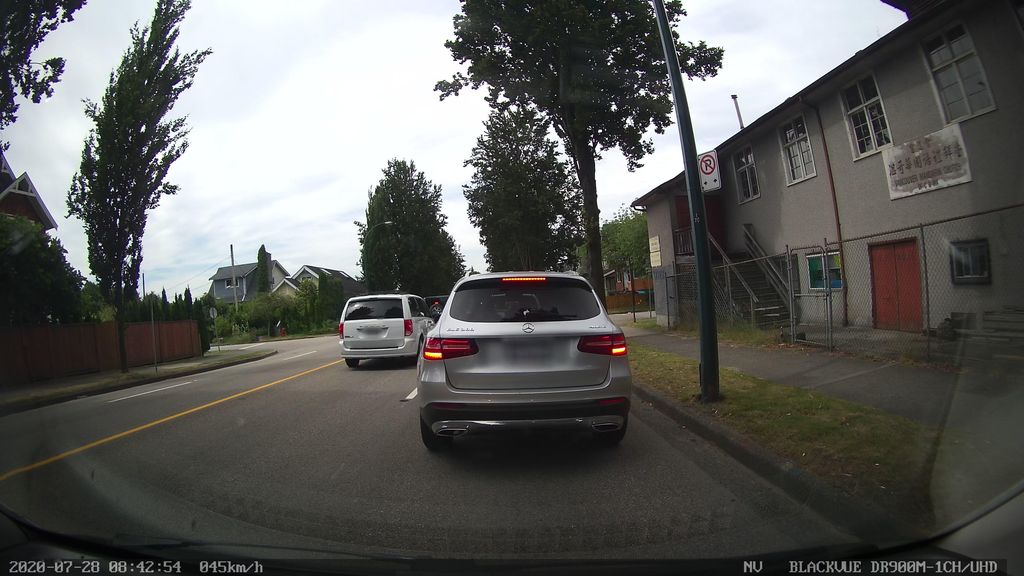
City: vancouver